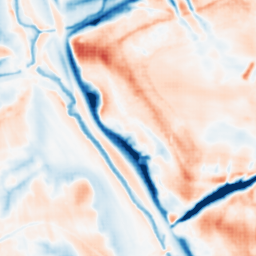
Category: multiscale
Decomposition family: dog
Decomposition parameters: sigma_low: 1
sigma_high: 10
Upsampling method: sinc_blackman
Upsampling parameters: scale: 8
kernel_size: 16
Upsampling scale: 8